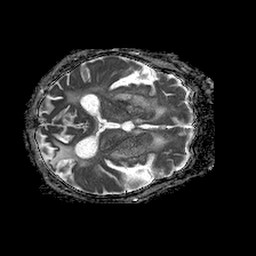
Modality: ADC
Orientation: axial
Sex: female
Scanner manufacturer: philips
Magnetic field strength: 1.5 T
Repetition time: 4.6 s
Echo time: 0.08517 s